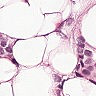
Metastatic tissue present: yes